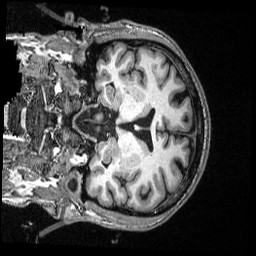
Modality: T1w
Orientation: coronal
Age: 43
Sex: male
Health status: healthy
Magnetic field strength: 3 T
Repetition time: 2.53 s
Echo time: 0.00331 s